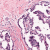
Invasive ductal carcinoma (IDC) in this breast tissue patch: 1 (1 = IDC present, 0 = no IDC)